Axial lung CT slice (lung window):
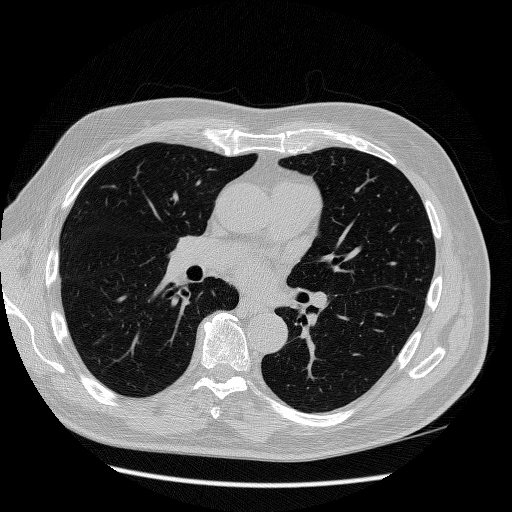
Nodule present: no